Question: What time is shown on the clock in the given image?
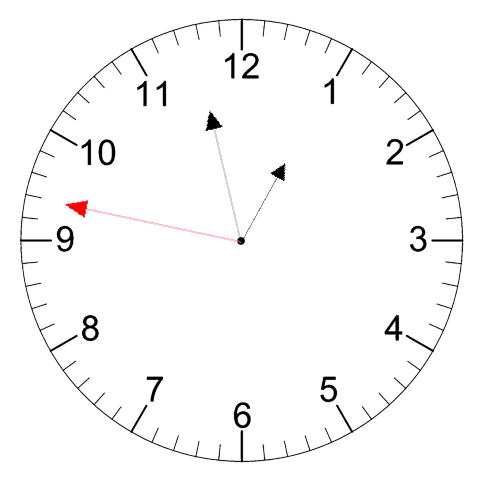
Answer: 12:57:47